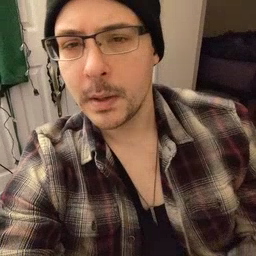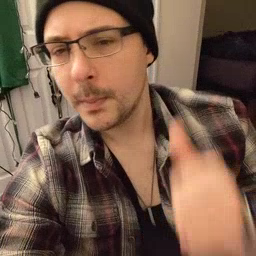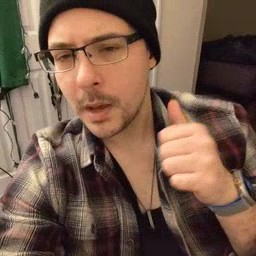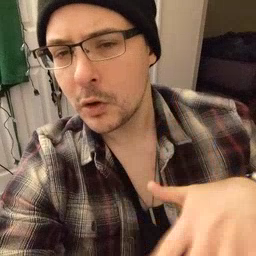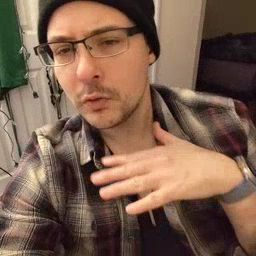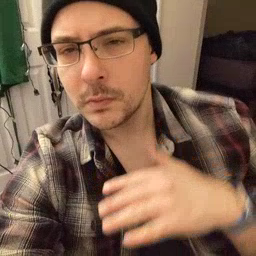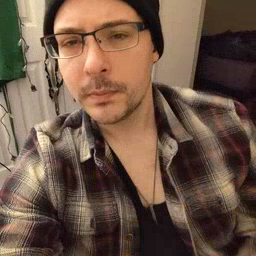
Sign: backyard